Question: So I have been developing an app that loads all content through a uiwebview and uses a tab bar and navigation bar for the user to traverse the app. Recently I submitted the app to the app store, and it was rejected with the following information.
"3.2
Apps with placeholder text will be rejected
We found that your app and/or its metadata does not appear to include final content, which is not in compliance with the App Store Review Guidelines.
Specifically, your app contains no content and has no apparent way to log in.
Please see the attached screenshot for more information."

From the image, it appears that the web view never came close to rendering (the bottom tab bar is always that dark grey color before the content loads). Every image provided was like this. When I inquired further, they assured me they were testing the app both with an internet connection as well as with cellular data.
I have the app installed on my device and a friends without changing any objective c code and it runs fine. I have several users on the android side of things so there is plenty of content on the app, provided the web view loads.
The web view is loaded in the viewDidLoad(){} method. I'm at a loss as to what to change, so if anyone has any advice I would be all ears. Do I need to programmatically check for a web view not rendering? If so, how would I go about this?
'''
- (void)viewDidLoad
{
webView = [[UIWebView alloc] initWithFrame:CGRectMake(0, 0, self.view.frame.size.width,self.view.frame.size.height)];
[self.view addSubview:webView];
webView.scalesPageToFit = true;
NSURL *url = [NSURL URLWithString:@"http://example.com/finnaRoot/index.php"];
NSURLRequest *requestURL = [NSURLRequest requestWithURL:url];
[webView loadRequest:requestURL];
webView.scrollView.showsVerticalScrollIndicator = false;
[super viewDidLoad];
// Do any additional setup after loading the view, typically from a nib.
webView.delegate = self;
self.tabBarController.delegate = self;
self.webView.scrollView.delegate = self;
'''
}
my .h file has:
'''
#import <UIKit/UIKit.h>
@interface FirstViewController : UIViewController <UITabBarControllerDelegate, UIScrollViewDelegate, UIWebViewDelegate>
@property (nonatomic, strong) IBOutlet UIWebView *webView;
@end
'''
and my .m begins with
'''
@synthesize webView;
'''
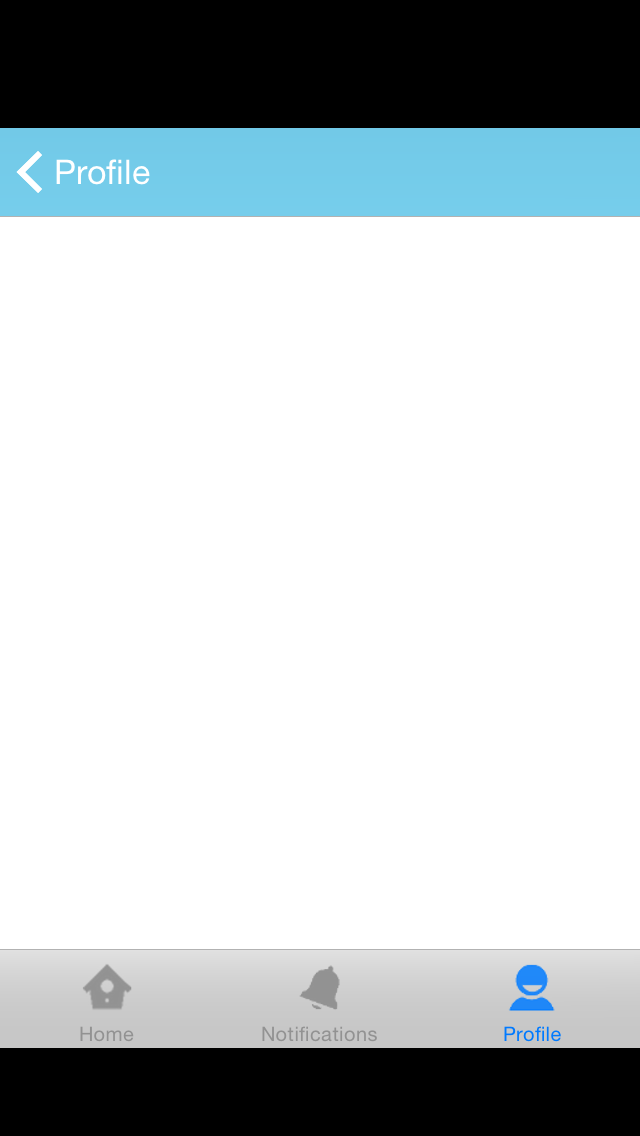
Answer: This is a gamble since you didn't include the information in the edit, but:
Your 'webview' variable may be declared as weak. Weak variables will be nilled out if nothing else has a strong reference to them. In the code shown above, nothing else has a strong reference to the web view until it is added as a subview.
There is a subtle difference between release and debug builds as to when this nilling out actually happens. It's a lot quicker in release builds.
What could be happening is that in the App Store build, the web view is destroyed immediately and you never even add it to the view, so no content is shown.
If you want to keep it as a weak ivar, create a local variable first with the web view and only assign it to the ivar once you have added it as a subview.
But the main lesson is always, always perform UAT using release builds. Don't just build and run with the device connected.